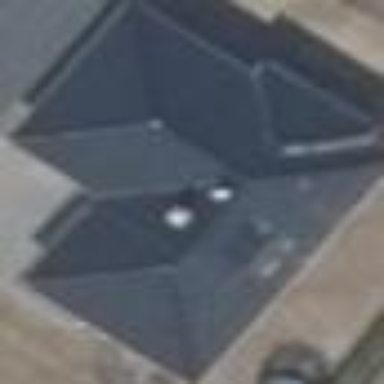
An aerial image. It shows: Building with hipped roof.